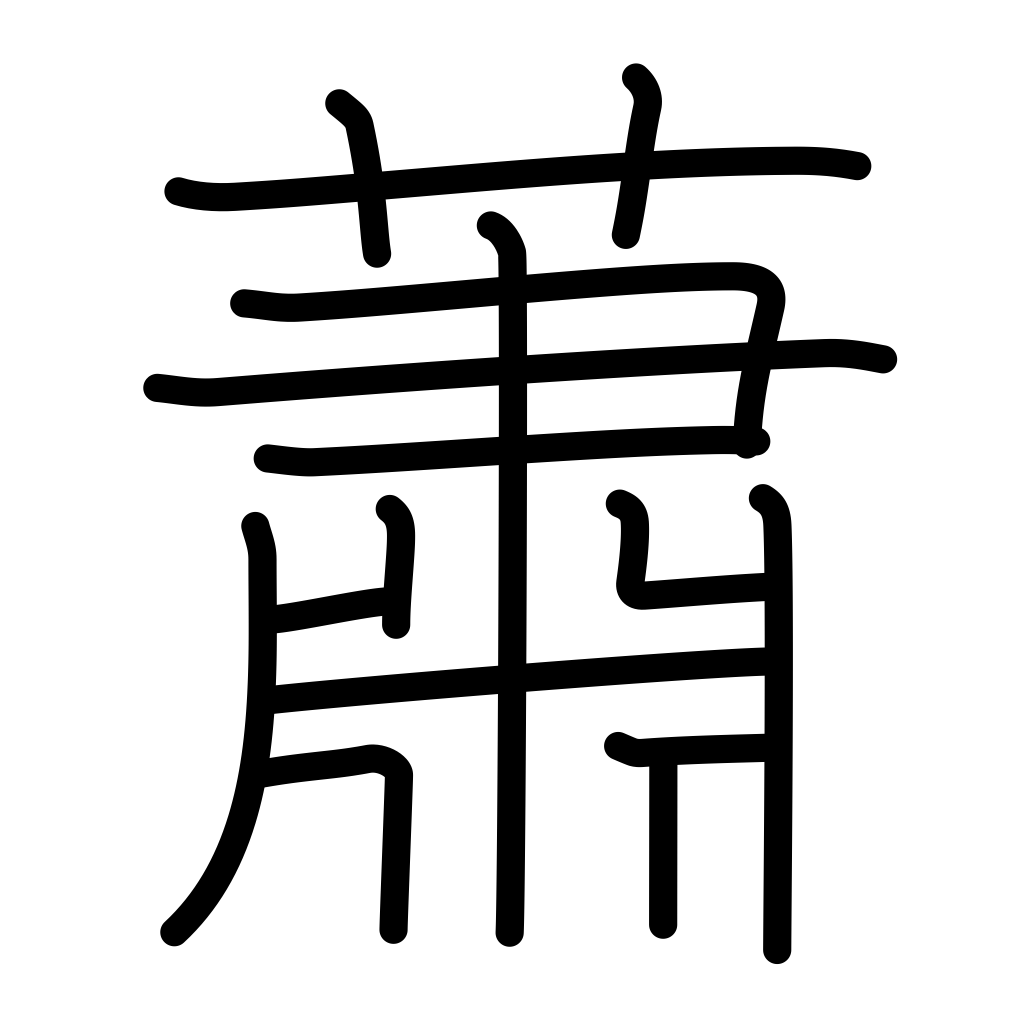
Meaning: a weed, mugwort, lonely, silent, calm